Question: I am making an applicattion that uses gmaps4rails gem which is a simple contact manager with mapping capabilities, so i have the main model by the name person which has
'''
class Person < ActiveRecord::Base
attr_accessible :details, :gmaps, :latitude, :longitude, :address, :name, :contacts_attributes
has_many :contacts
accepts_nested_attributes_for :contacts, allow_destroy: true
acts_as_gmappable
def gmaps4rails_address
address
end
def gmaps4rails_infowindow
"Name: #{name} <br \>
#{details}
//list with symbols of type of contact and contact by itself
#{contacts. ??? }
"
end
'''
Where my contacts model has three attributes, the persons_id, type (be it email, phone, mobile) and Contact by itself, so how can i pass this to a list inside of infowindow?
Here is an image of how it displays

And btw, i defined this all in the model and not controller, since it was easier for me at the time...
Thank you in advance
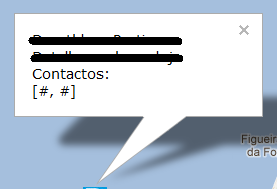
Answer: Just reread, you could do:
'''
def gmaps4rails_infowindow
text = "Name: #{name} <br/>"
contacts.each do |contact|
text << "#{contact.email}..."
end
text
end
'''